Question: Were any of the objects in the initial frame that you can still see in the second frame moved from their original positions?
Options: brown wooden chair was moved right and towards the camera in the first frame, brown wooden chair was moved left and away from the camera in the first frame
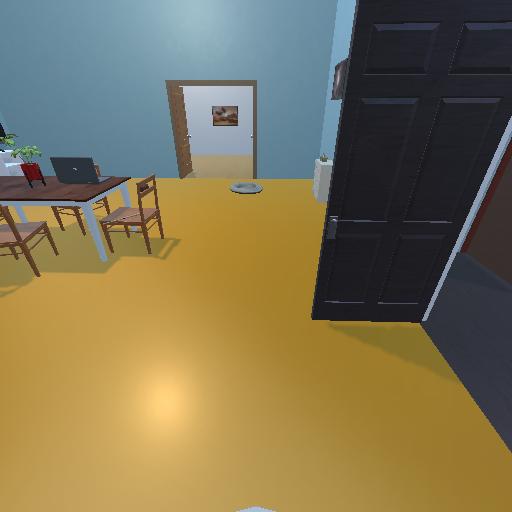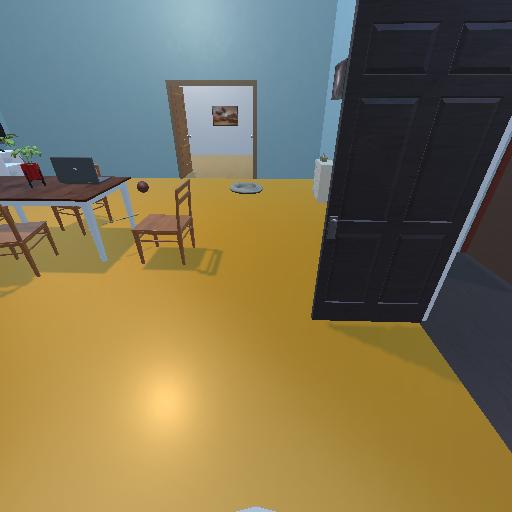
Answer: brown wooden chair was moved right and towards the camera in the first frame